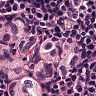
Metastatic tissue present: yes